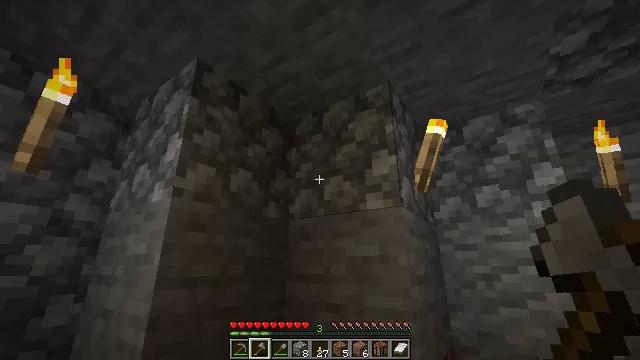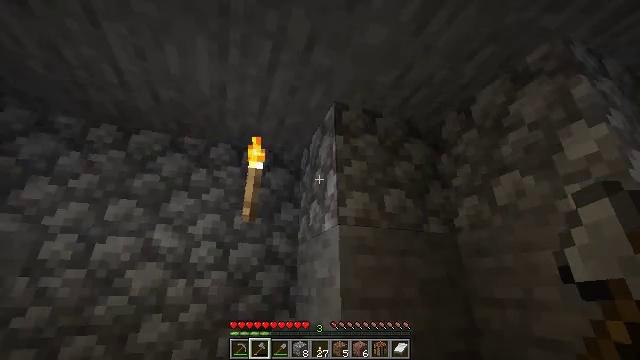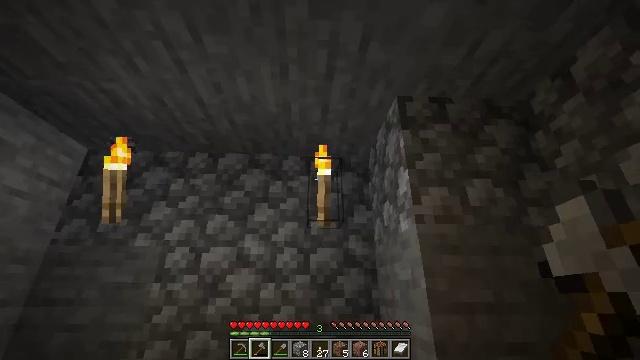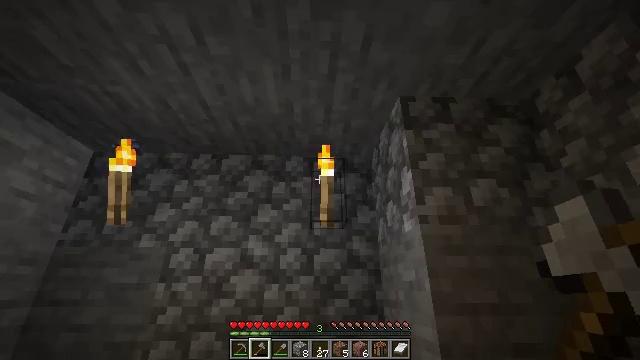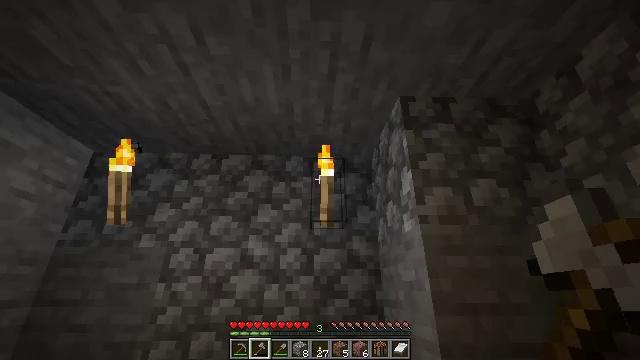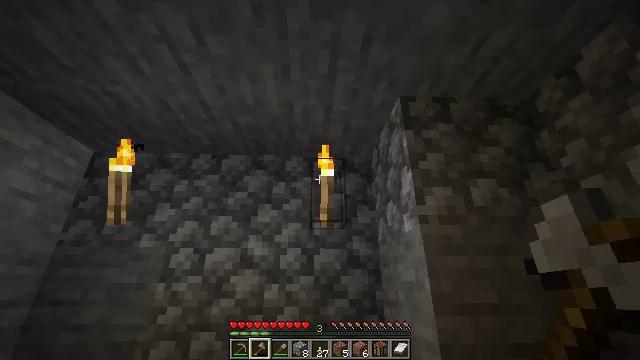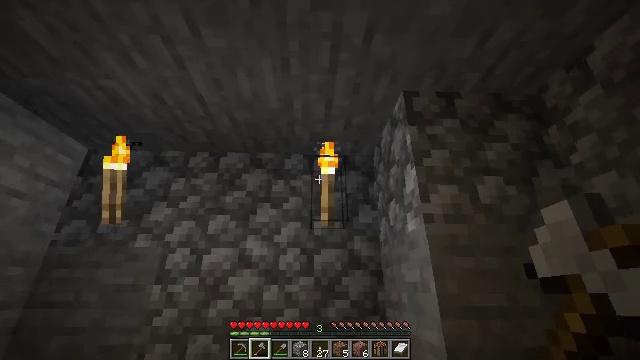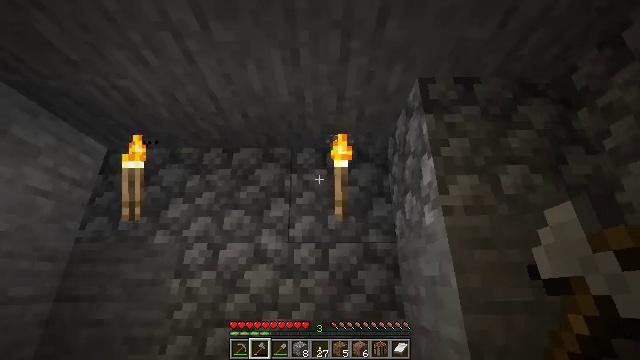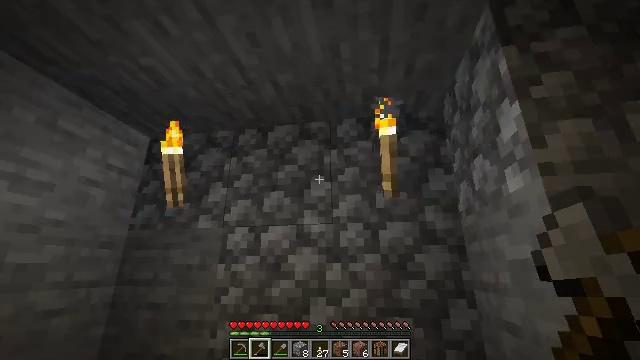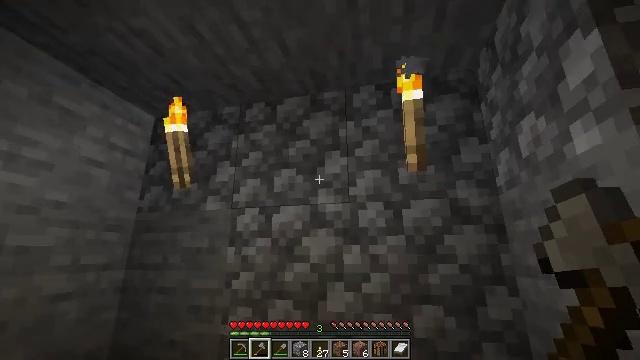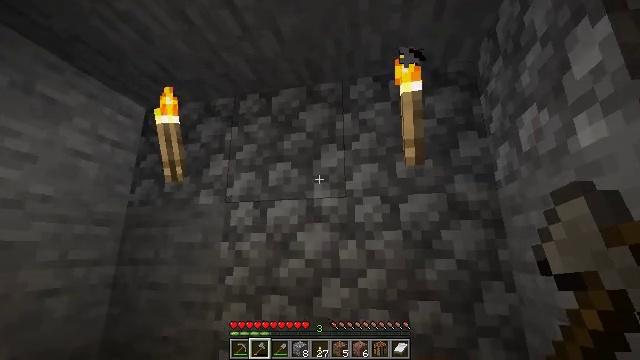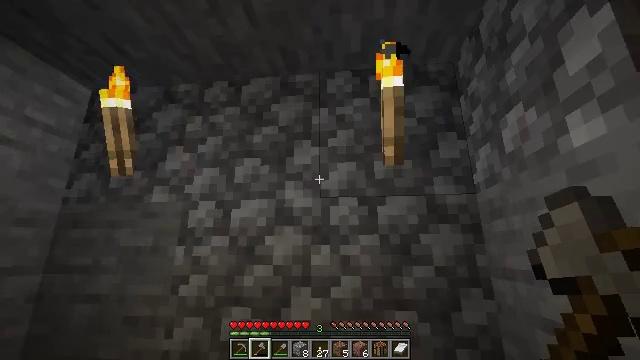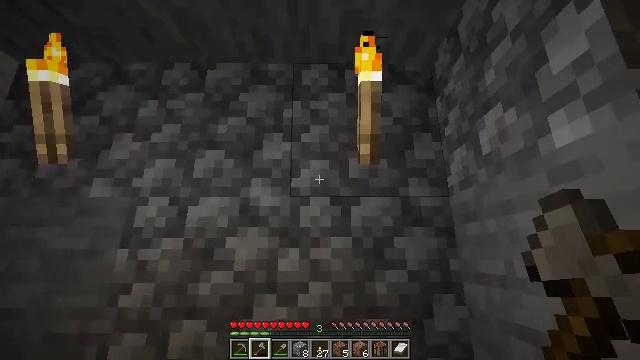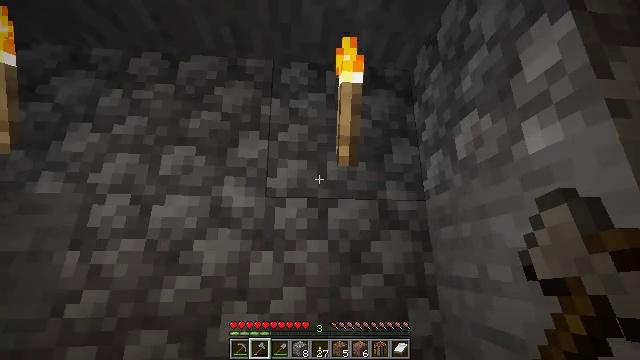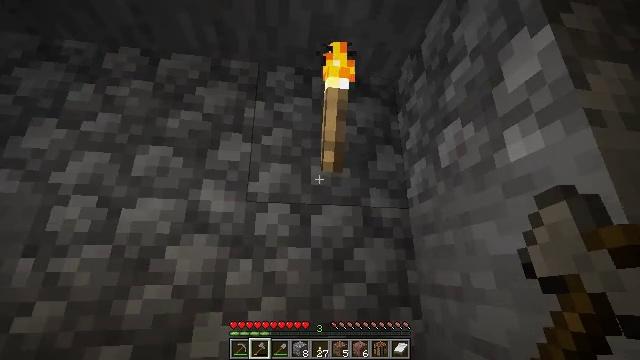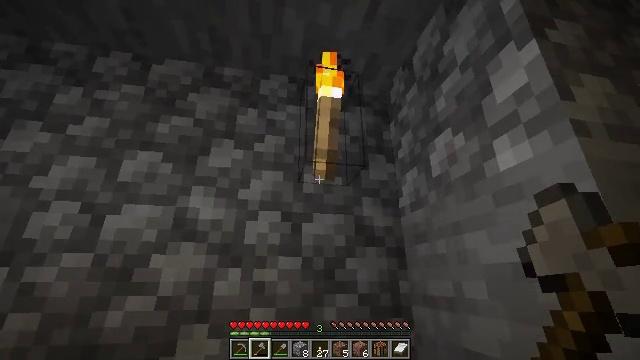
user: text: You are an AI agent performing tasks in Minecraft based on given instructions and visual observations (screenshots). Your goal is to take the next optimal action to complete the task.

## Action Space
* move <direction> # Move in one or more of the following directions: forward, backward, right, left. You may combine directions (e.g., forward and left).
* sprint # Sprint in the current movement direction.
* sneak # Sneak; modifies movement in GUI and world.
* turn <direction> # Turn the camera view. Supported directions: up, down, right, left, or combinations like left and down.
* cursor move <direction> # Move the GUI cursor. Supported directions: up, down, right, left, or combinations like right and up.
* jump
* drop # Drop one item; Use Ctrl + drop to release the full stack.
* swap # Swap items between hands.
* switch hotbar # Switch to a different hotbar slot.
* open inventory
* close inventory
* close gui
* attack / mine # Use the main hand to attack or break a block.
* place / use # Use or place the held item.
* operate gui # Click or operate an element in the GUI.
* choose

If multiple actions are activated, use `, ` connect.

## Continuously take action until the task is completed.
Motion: motion action
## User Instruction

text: Break the wall torch for relocation.
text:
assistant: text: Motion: turn left and up
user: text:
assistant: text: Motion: turn left
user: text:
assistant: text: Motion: no_op
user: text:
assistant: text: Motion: no_op
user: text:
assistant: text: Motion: no_op
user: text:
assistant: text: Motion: move forward
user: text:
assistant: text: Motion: move forward, turn left and down
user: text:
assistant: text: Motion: move forward, turn left and down
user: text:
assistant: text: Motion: move forward, turn left and down
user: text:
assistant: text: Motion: move forward, turn down
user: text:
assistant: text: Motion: turn right
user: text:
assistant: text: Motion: turn right
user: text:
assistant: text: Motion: turn right
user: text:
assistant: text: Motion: turn right and up
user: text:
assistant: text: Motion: turn right and up
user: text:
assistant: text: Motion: turn up
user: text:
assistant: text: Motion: no_op
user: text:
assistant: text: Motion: no_op
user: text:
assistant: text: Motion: no_op
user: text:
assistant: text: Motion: no_op
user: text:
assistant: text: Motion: attack / mine
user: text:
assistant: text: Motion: attack / mine
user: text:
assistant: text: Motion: attack / mine
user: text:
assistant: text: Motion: no_op
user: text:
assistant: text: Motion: turn left
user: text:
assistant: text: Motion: turn left
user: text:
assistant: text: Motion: turn left and up
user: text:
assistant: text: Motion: turn left
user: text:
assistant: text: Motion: turn left and down
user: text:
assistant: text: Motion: turn down